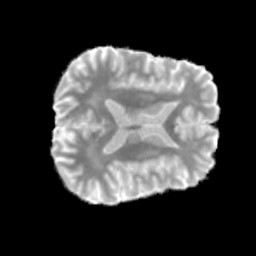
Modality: MD
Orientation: axial
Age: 56
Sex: male
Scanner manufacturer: siemens
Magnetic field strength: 3 T
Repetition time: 3.23 s
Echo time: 0.0892 s